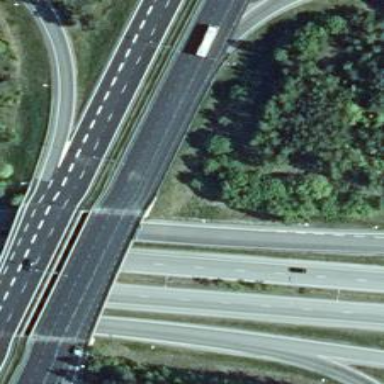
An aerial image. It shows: Motorway link with asphalt surface. It is cloverleaf junction.